Question: I have the following set of tables with the attached query. Evidently, I'm stuffing too many 'AND' clauses into this and now no results are valid even though are results. Shown below are the Diagram and SQL I'm using.

'''
SELECT p.products_id, pd.language_id, pd.products_name,
pd.products_description, pd.products_url, p.products_quantity,
p.products_model, p.products_image, p.products_price, p.products_virtual,
p.products_weight, p.products_date_added, p.products_last_modified,
p.products_date_available, p.products_status, p.manufacturers_id,
p.products_quantity_order_min, p.products_quantity_order_units, p.products_priced_by_attribute,
p.product_is_free, p.product_is_call, p.products_quantity_mixed,
p.product_is_always_free_shipping, p.products_qty_box_status, p.products_quantity_order_max, p.products_sort_order,
FROM 'magez_products' p, 'magez_products_description' pd
WHERE p.products_id = pd.products_id
AND p.products_id = 186
AND p.products_id = cfv.products_id
AND cfv.nation_id = cfvn.nation_id
AND cfv.clan_id = cfvc.clan_id
AND cfv.rarity_id = cfvr.rarity_id
'''
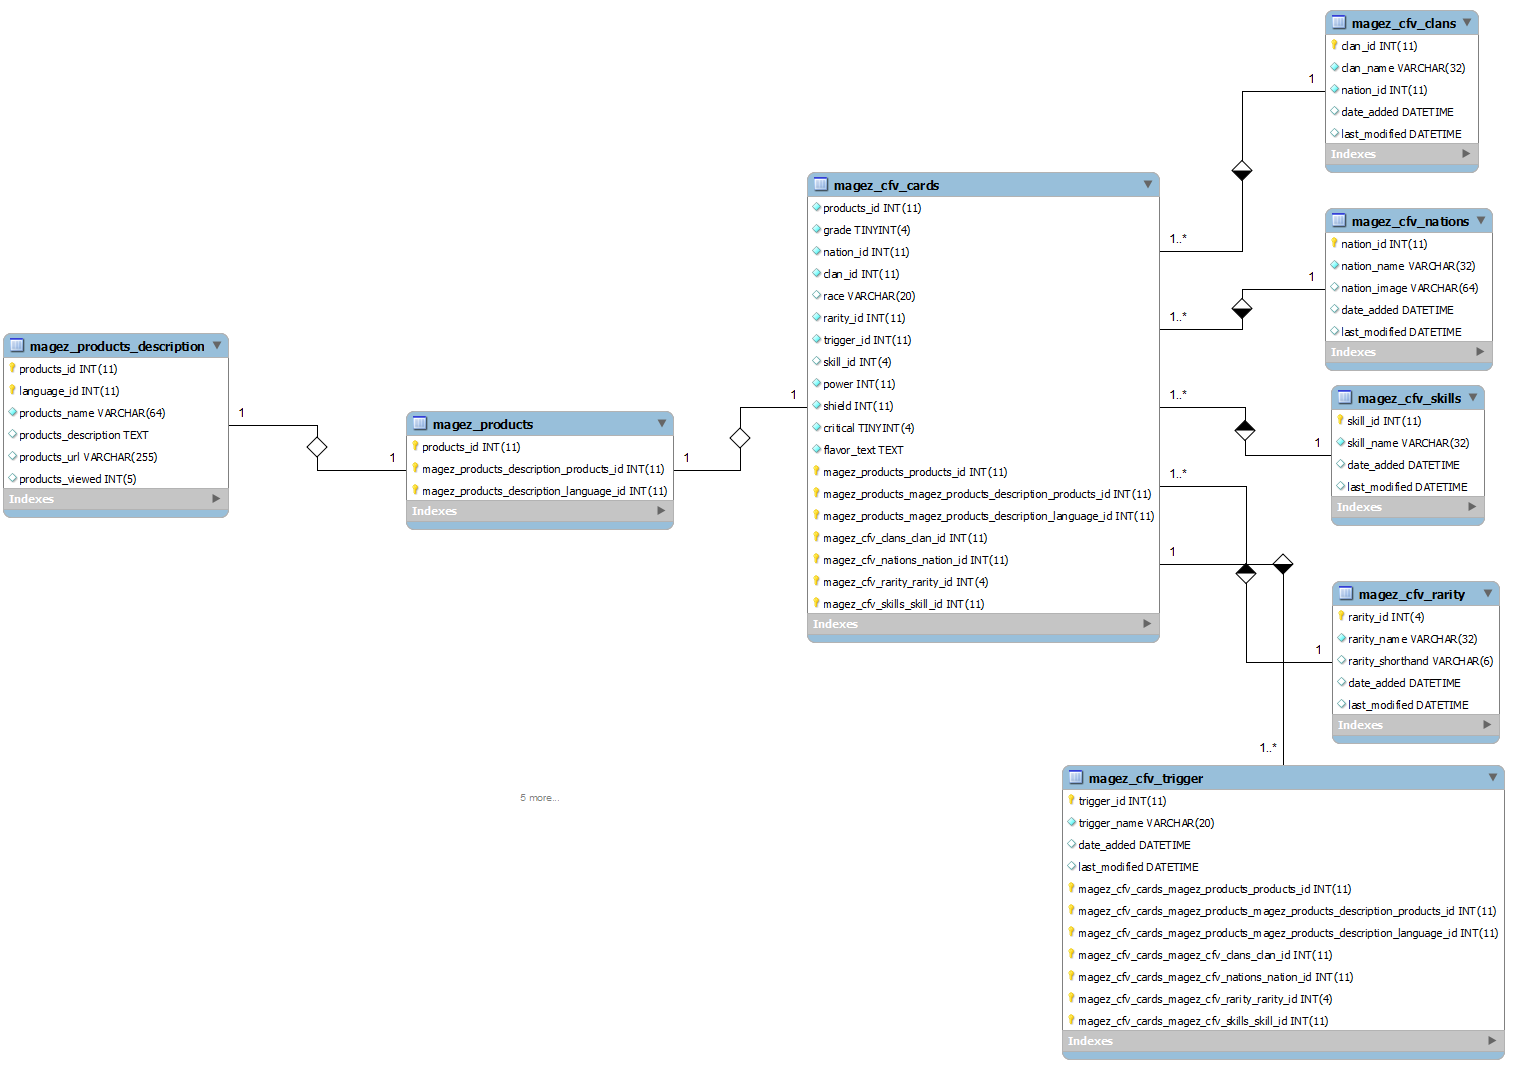
Answer: To help, I too was old-school ANSI format... You'll find more current queries written using JOINS between the tables and only apply the "AND" where you actually want to "restrict". Sometimes, this could be directly at the join instead of the primary "from" table. Also, by doing as a join, you see exactly how table "A" connects to table "B", and I try to keep the A = B comparison in the same sequence as the tables are listed... Left-side table on left side of =, right-side table on right side of = such as
'''
SELECT
p.products_id,
pd.language_id,
pd.products_name,
pd.products_description,
pd.products_url,
p.products_quantity,
p.products_model,
p.products_image,
p.products_price,
p.products_virtual,
p.products_weight,
p.products_date_added,
p.products_last_modified,
p.products_date_available,
p.products_status,
p.manufacturers_id,
p.products_quantity_order_min,
p.products_quantity_order_units,
p.products_priced_by_attribute,
p.product_is_free,
p.product_is_call,
p.products_quantity_mixed,
p.product_is_always_free_shipping,
p.products_qty_box_status,
p.products_quantity_order_max,
p.products_sort_order
FROM
magez_products p
JOIN magez_products_description pd
on p.products_id = pd.products_id
JOIN magez_cfv_cards cfv
on p.products_id = cfv.products_id
JOIN magez_cfv_nations cfvn
on cfv.nation_id = cfvn.nation_id
JOIN magez_cfv_clans cfvc
on cfv.clan_id = cfvc.clan_id
JOIN magez_cfv_rarity cfvr
on cfv.rarity_id = cfvr.rarity_id
where
p.products_id = 186
'''
Notice the formatting I have, it correlates to your table structures... A joined to B, B joined to C, D and E on respective columns. The WHERE clause is simple on the exact criteria you want...
Now, if you only wanted certain other elements, you can just add your "AND" to that component's JOIN criteria.